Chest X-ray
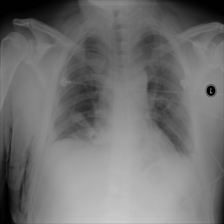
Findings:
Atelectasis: positive
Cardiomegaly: negative
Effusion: negative
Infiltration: negative
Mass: negative
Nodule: negative
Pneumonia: negative
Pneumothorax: negative
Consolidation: negative
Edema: negative
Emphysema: positive
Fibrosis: negative
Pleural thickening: negative
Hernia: negative